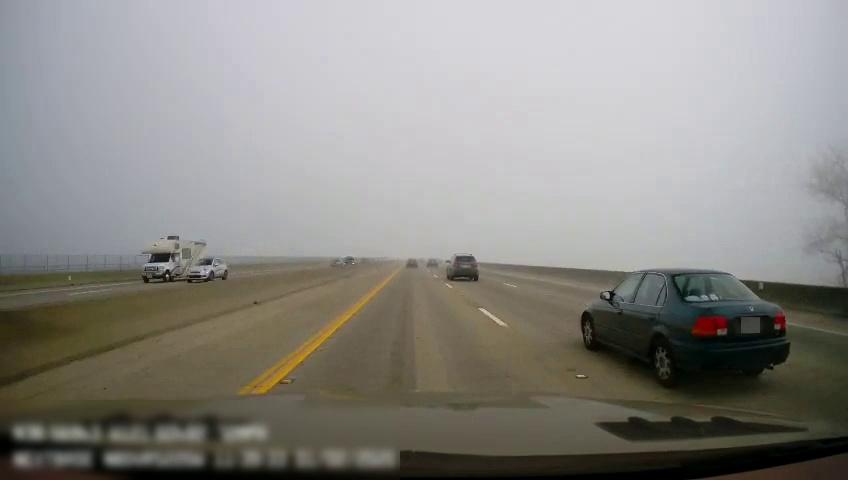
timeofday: Day
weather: Cloudy
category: Drivable Space
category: Drivable Space
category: Vehicles | Bus
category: Vehicles | SUV
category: Vehicles | Car
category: Vehicles | SUV
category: Vehicles | Car
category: Vehicles | SUV
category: Vehicles | Car
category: Vehicles | Car
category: Lanes | Current Lane
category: Lanes | Current Lane
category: Lanes | Alternate Lane
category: Lanes | Alternate Lane
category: Lanes | Alternate Lane
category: Lanes | Opposite Lane
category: Lanes | Opposite Lane